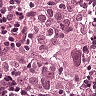
Metastatic tissue present: yes